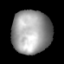
Tissue: lung
Cell type: Epithelial cells
Senescence score: 0.231
Nuclear area (px): 1678
Mean DAPI intensity: 156.481